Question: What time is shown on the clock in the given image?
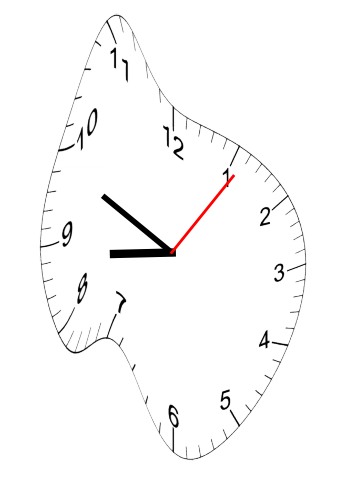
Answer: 08:49:06